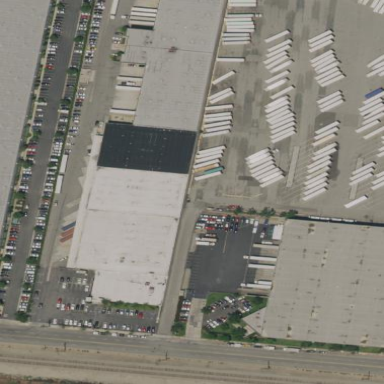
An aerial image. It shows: Warehouse building.